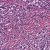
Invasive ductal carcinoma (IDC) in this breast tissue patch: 1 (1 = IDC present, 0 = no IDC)